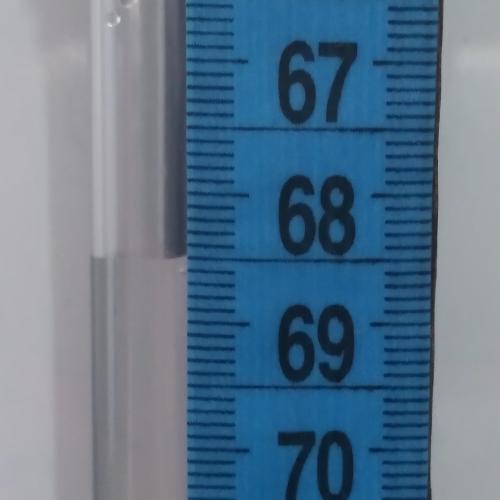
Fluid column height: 68.5 cm